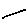
Label: line